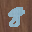
Label: 8